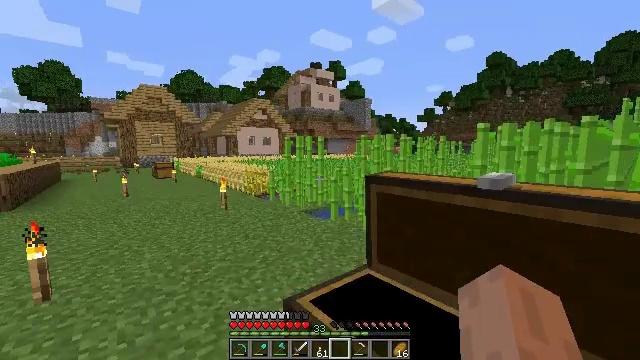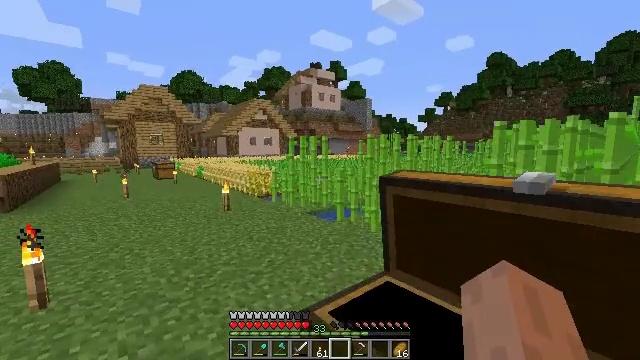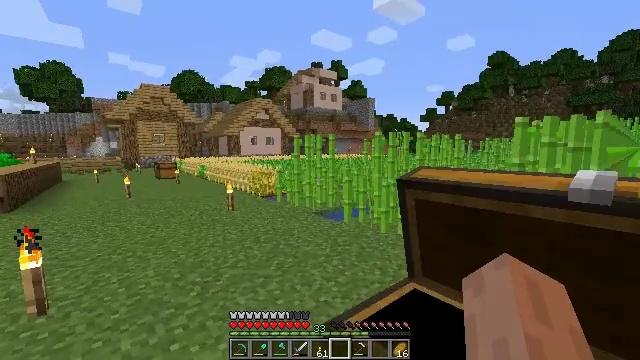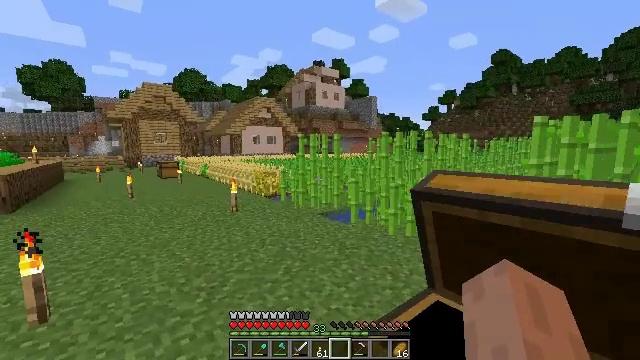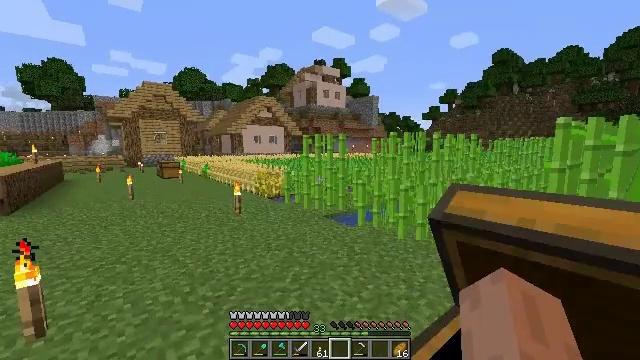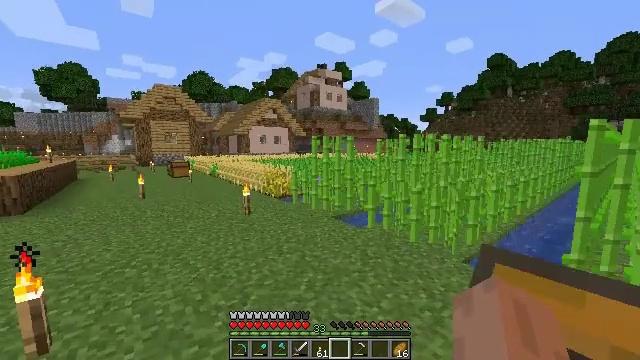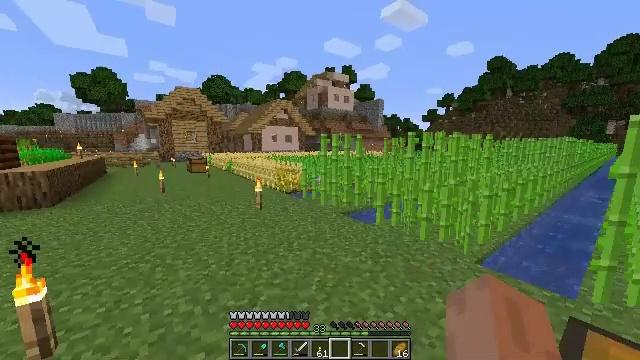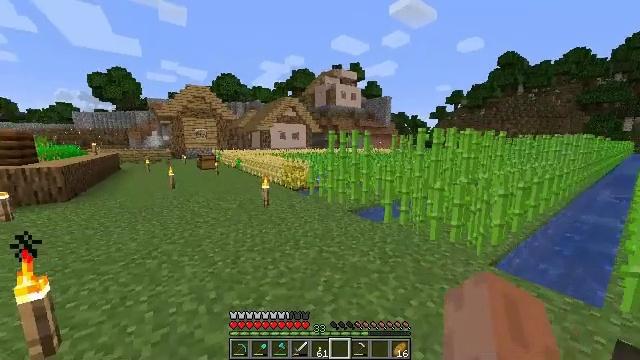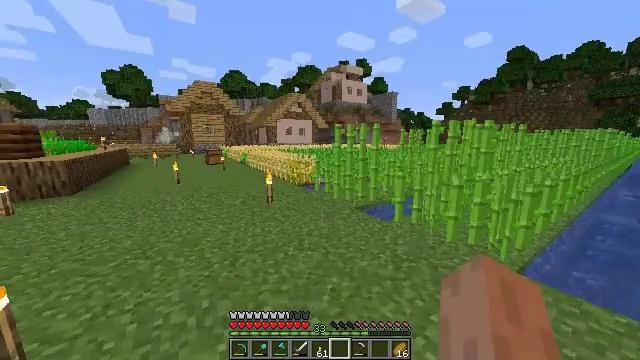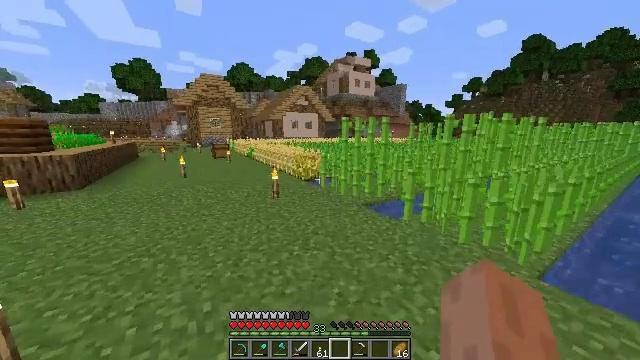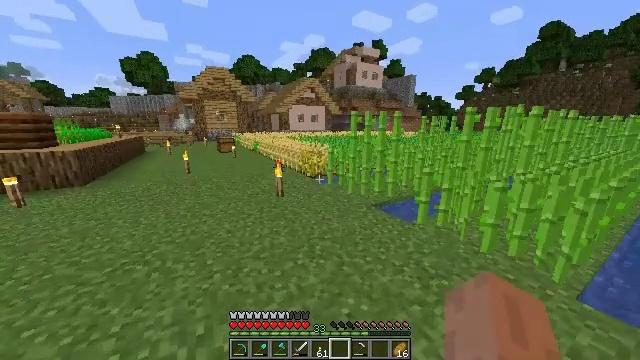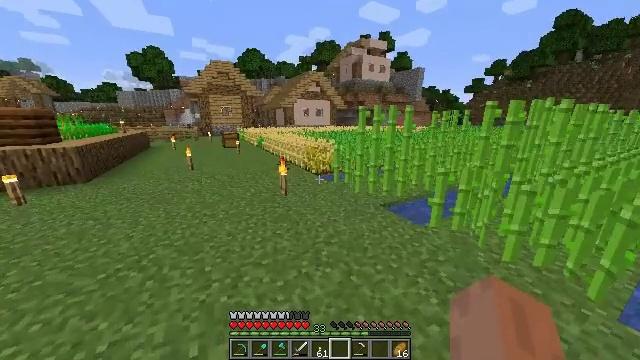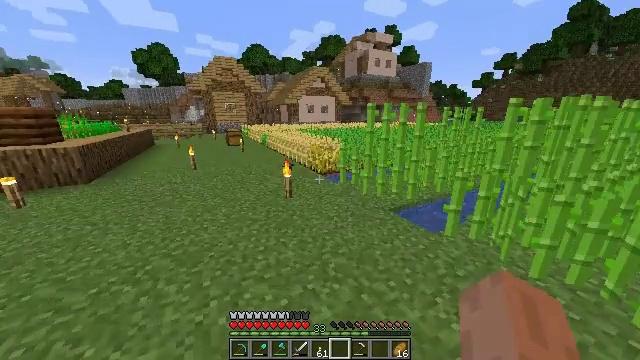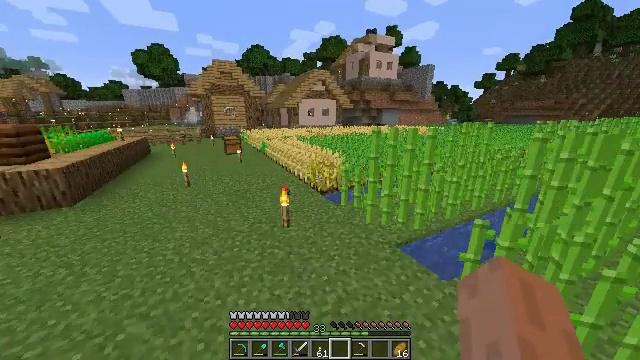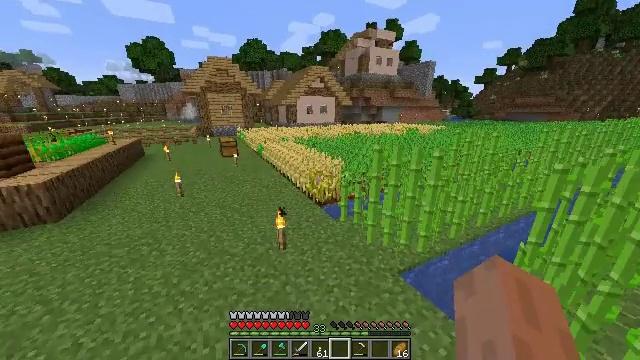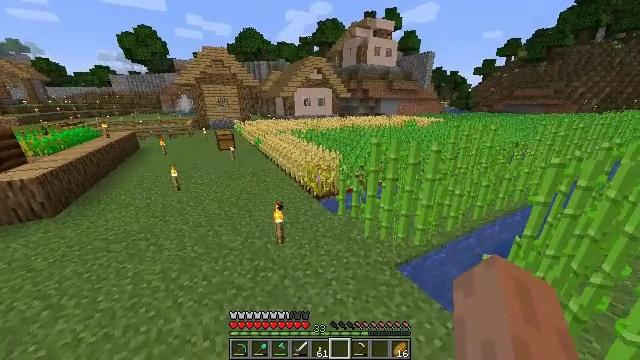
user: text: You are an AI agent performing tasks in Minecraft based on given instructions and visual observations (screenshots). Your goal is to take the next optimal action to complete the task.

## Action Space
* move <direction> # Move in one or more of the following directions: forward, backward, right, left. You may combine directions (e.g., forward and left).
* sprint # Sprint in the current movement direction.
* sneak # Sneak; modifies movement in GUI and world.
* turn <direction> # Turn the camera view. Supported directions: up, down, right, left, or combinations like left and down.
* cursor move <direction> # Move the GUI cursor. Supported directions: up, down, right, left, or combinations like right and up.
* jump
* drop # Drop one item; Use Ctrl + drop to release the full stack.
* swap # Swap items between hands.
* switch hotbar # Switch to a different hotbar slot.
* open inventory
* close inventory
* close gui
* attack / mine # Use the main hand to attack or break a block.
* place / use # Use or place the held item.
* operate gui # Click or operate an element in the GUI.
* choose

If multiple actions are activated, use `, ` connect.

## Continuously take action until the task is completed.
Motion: motion action
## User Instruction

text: Gather sugar cane for crafting.
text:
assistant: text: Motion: move forward and move left
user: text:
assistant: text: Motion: move forward and move left
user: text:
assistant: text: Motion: move forward and move left
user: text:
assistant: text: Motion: move forward and move left, sprint
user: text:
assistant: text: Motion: move forward, sprint
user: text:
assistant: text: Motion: move forward, sprint, turn left and down
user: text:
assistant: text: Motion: move forward, sprint, turn left
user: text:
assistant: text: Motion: move forward, sprint, turn left and down
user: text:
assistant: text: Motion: move forward, sprint, turn left and down
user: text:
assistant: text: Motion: move forward, sprint, turn left and down
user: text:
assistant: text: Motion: move forward, sprint, turn left and down
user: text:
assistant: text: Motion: move forward, sprint, turn left and down, jump
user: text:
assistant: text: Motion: move forward, sprint, jump
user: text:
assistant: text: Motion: move forward, sprint, turn down, jump
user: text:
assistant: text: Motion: move forward, sprint, turn down, jump
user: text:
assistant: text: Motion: move forward, sprint
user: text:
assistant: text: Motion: move forward, sprint
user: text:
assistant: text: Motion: move forward, sprint
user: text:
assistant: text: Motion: move forward, sprint, turn down
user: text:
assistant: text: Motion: move forward, sprint, turn right and down
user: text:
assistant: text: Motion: move forward and move left, sprint, turn right and down
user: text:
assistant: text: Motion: move forward and move left, sprint, turn right and down
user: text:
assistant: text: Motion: move forward and move left, sprint, turn right
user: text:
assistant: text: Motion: move forward and move left, sprint, turn right
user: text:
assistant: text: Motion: move forward and move left, sprint, turn right
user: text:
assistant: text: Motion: move forward and move left, sprint, turn right
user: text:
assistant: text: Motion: move forward and move left, sprint
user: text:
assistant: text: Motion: move forward and move left, sprint, turn right
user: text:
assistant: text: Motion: move forward and move left, sprint, turn right
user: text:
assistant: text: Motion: move forward and move left, sprint, turn right